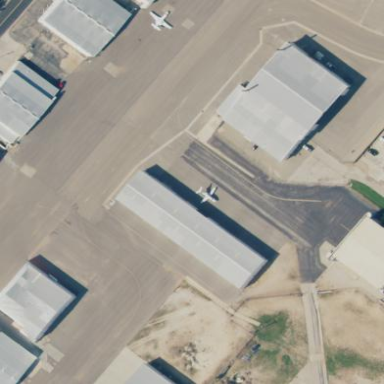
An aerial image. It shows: Hangar.